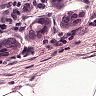
Metastatic tissue present: yes